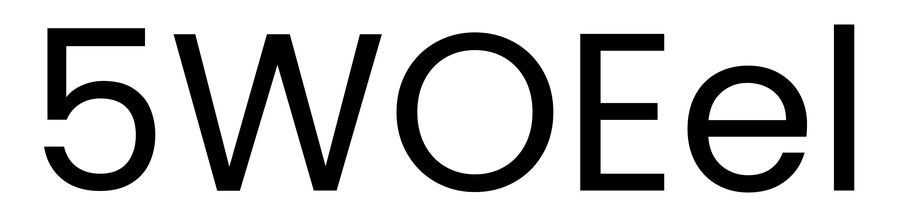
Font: Poppins-Regular